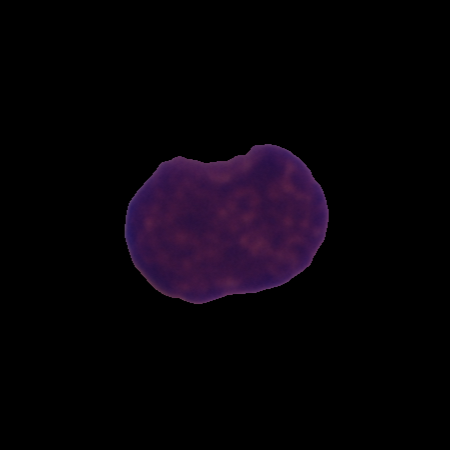
Label: cancer